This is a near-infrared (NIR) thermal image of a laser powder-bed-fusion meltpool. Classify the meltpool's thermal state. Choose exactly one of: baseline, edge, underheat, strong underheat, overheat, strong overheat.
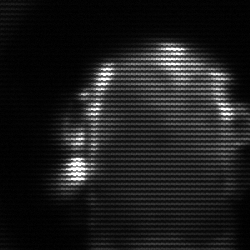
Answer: baseline